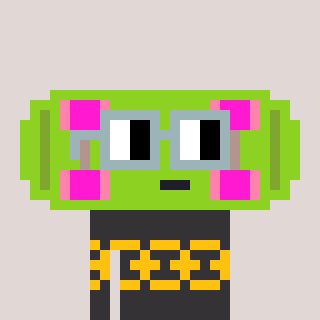
a pixel art character with square dark gray glasses, a skateboard-shaped head and a grayscale-colored body on a warm background